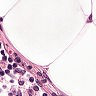
Metastatic tissue present: no